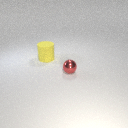
large yellow rubber cylinder behind small red metal sphere